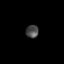
Tissue: skin
Cell type: Epithelial cells
Senescence score: 0.2622
Nuclear area (px): 161
Mean DAPI intensity: 72.82